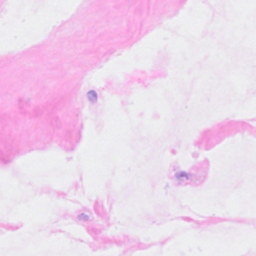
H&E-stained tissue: Breast